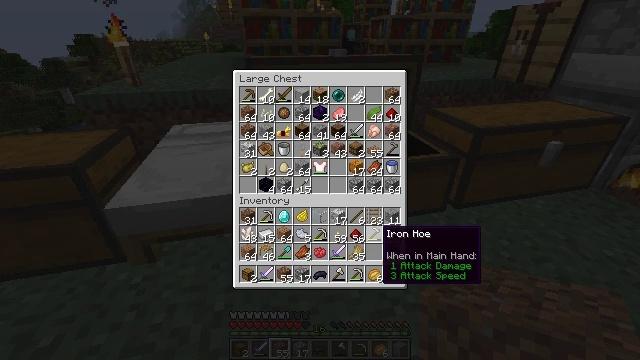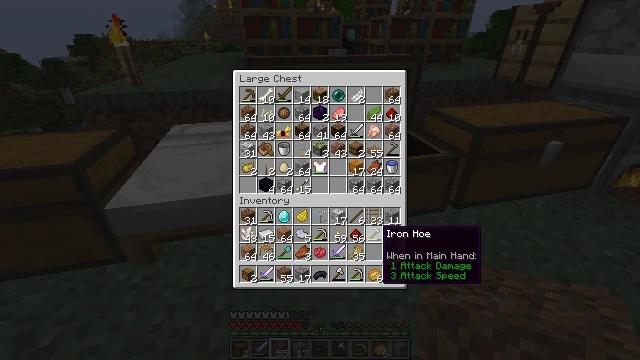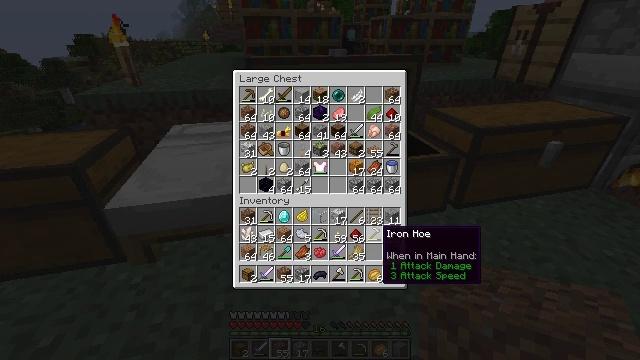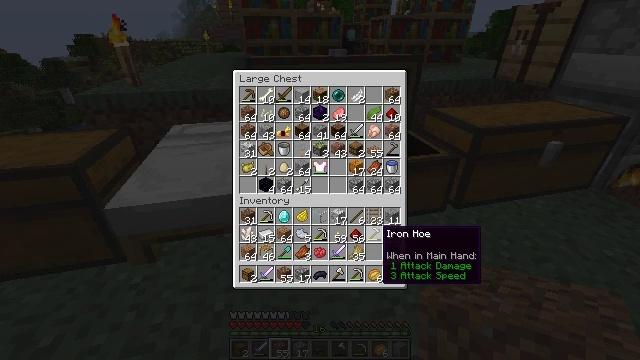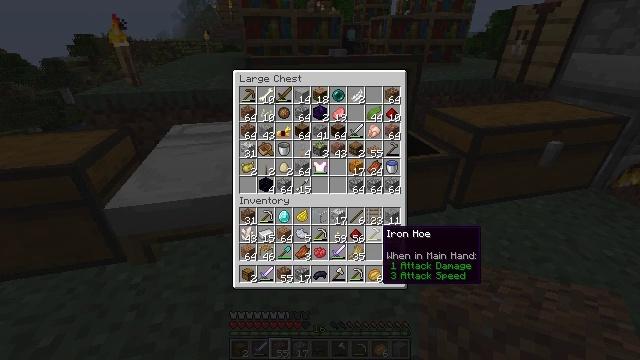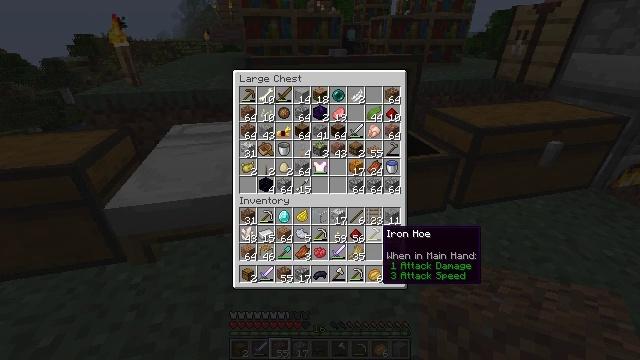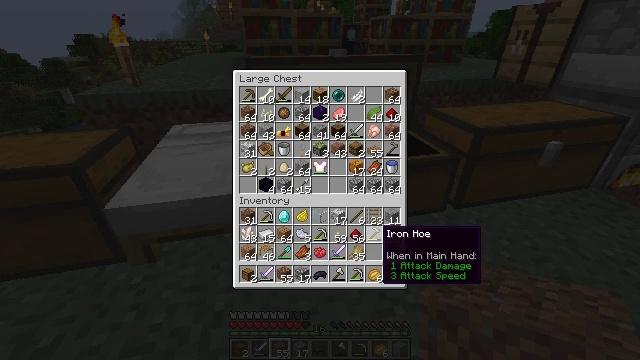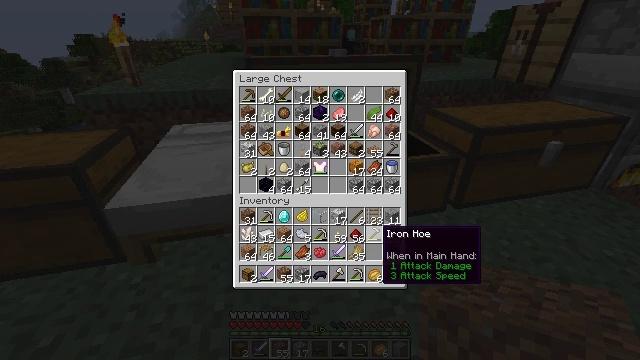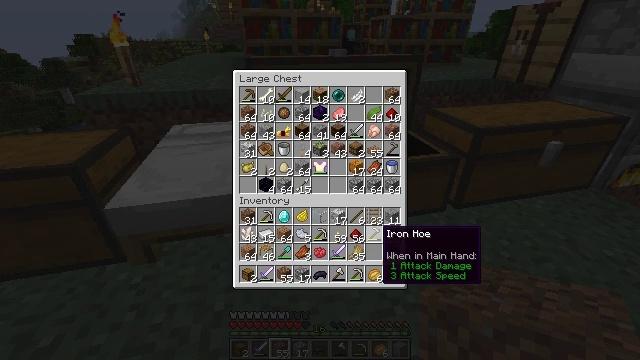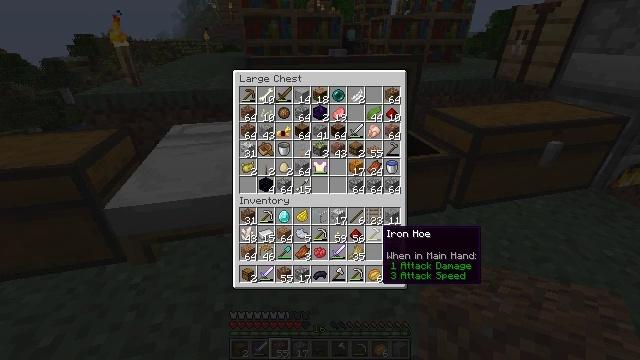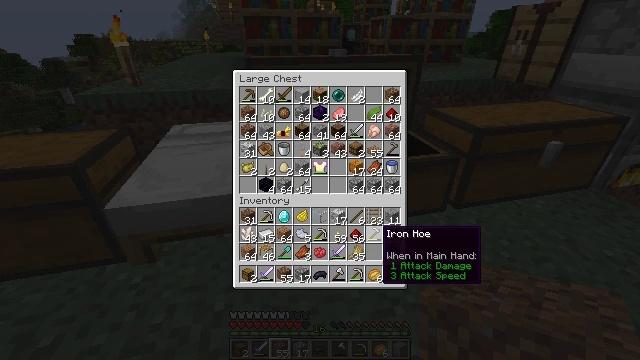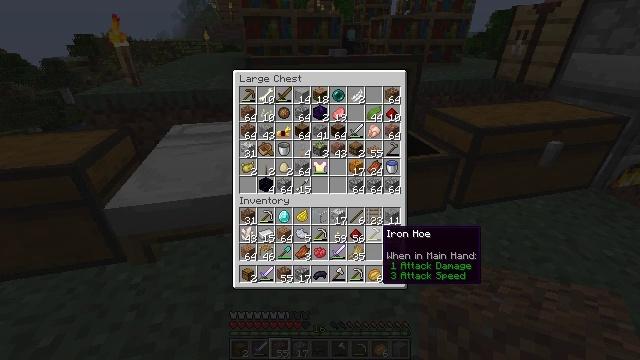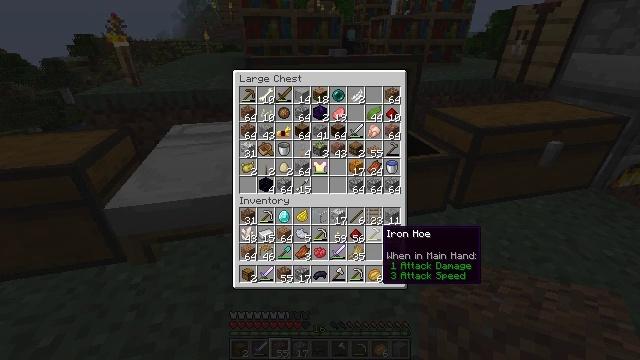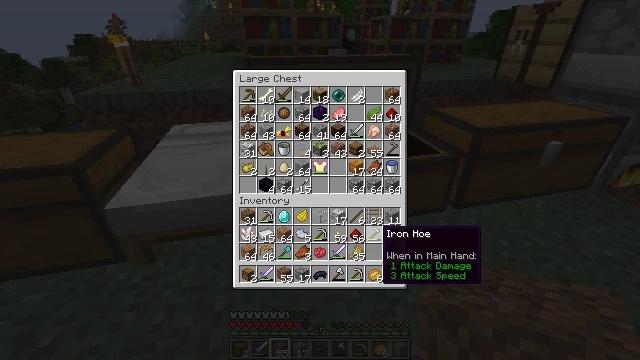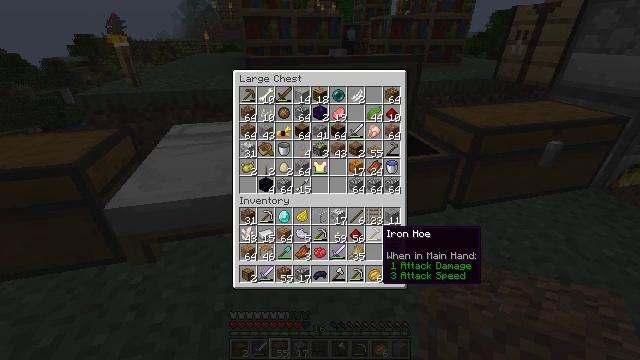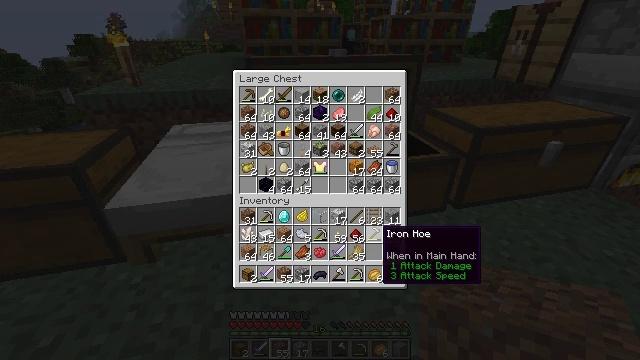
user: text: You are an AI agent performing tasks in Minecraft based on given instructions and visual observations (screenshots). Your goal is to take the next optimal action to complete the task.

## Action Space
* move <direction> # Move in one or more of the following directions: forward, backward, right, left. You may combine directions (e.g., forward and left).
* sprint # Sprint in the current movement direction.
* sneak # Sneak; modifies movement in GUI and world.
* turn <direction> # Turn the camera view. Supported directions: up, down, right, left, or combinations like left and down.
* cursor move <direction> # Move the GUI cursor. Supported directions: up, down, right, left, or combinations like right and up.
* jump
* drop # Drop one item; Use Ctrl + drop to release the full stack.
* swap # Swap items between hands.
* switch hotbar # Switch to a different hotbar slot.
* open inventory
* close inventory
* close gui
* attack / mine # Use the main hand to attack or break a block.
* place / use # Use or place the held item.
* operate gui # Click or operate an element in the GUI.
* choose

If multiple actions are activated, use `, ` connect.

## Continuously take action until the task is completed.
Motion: motion action
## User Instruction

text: Produce a jungle trapdoor from jungle planks in the crafting menu.
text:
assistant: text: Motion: no_op
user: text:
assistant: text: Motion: no_op
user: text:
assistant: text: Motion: no_op
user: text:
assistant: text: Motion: no_op
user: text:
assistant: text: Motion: no_op
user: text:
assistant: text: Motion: no_op
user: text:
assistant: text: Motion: no_op
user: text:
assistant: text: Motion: no_op
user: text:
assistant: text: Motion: no_op
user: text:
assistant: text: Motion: no_op
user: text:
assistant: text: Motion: no_op
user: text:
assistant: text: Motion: no_op
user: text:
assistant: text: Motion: no_op
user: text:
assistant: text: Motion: no_op
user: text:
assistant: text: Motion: no_op
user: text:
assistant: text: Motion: no_op
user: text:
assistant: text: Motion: no_op
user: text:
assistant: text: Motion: no_op
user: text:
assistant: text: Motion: no_op
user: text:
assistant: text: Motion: no_op
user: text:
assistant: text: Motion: no_op
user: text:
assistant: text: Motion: no_op
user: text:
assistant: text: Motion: no_op
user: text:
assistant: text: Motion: no_op
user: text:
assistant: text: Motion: no_op
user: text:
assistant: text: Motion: no_op
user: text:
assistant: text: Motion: no_op
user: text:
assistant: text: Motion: no_op
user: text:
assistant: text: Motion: no_op
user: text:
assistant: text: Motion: no_op